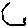
Label: hexagon